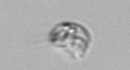
Label: Amoeba